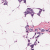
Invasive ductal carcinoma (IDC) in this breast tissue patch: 1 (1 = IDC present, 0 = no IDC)